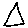
Label: triangle